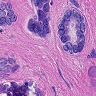
Metastatic tissue present: yes